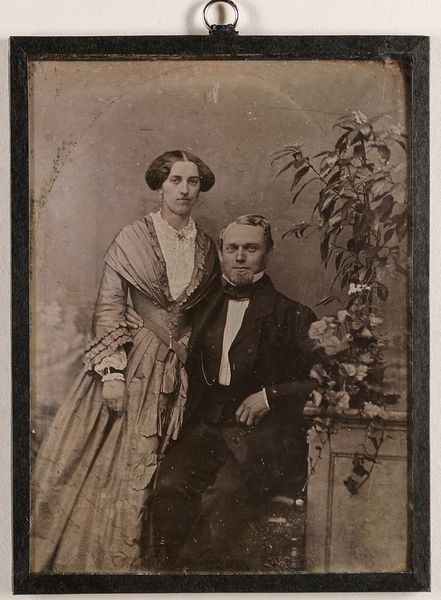
Titel: Unbekanntes Ehepaar
Standort: Hamburg
Institution: Museum für Kunst und Gewerbe Hamburg
Schlagwörter: mann, frau, portrait, figur, paar, foto, fotografie, photographie, doppelbildnis, doppelportrait, photo, ehe, lichtbild, daguerreotypie, bildwerke, angewandte und bildende kunst, hessische systematik, porträt, porträtfotografie, porträtphotographie, doppelporträt, verheiratetes paar, matrimonium, ehestand